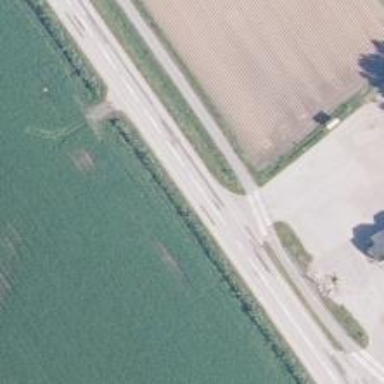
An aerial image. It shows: Tertiary road.